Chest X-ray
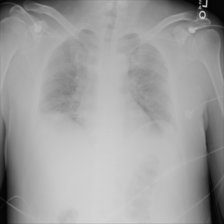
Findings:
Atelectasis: negative
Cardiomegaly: negative
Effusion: negative
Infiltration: negative
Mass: negative
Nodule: negative
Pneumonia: negative
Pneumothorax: negative
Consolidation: negative
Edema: negative
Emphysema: negative
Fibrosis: negative
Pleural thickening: negative
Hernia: negative